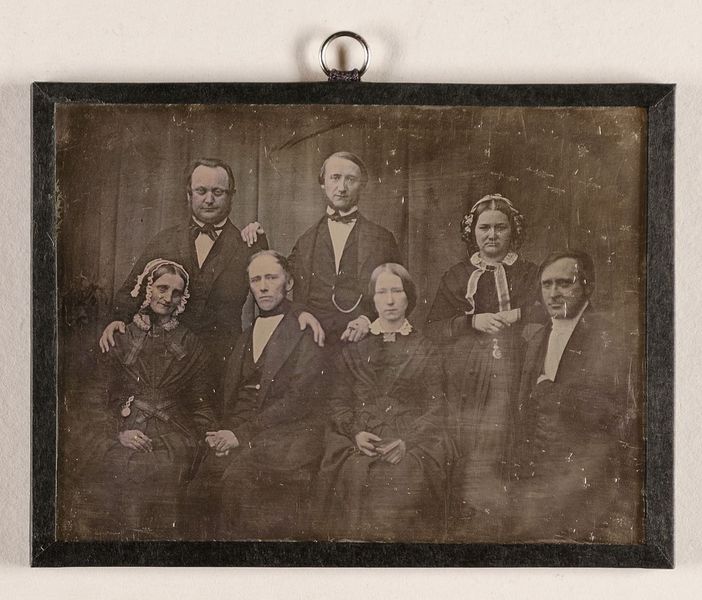
Titel: Gruppenbild von insgesamt sieben Personen um die Pastoren Theodor Holm (1809-1878) und Johann Heinrich Zietz aus Lübeck, vermutlich sind die anderen Personen: Henriette Luise Holm, geb. Ritter und deren Bruder, Minna Holm (1817-1860) und Julie Zietz, geb. Holm (1814-1891)
Standort: Hamburg
Institution: Museum für Kunst und Gewerbe Hamburg
Schlagwörter: mann, frau, haube, gruppenportrait, figur, kopfbedeckung, foto, fotografie, photographie, photo, pastor, generationen, lichtbild, daguerreotypie, bildwerke, angewandte und bildende kunst, hessische systematik, porträtfotografie, porträtphotographie, gruppenporträt, familienverwandtschaften